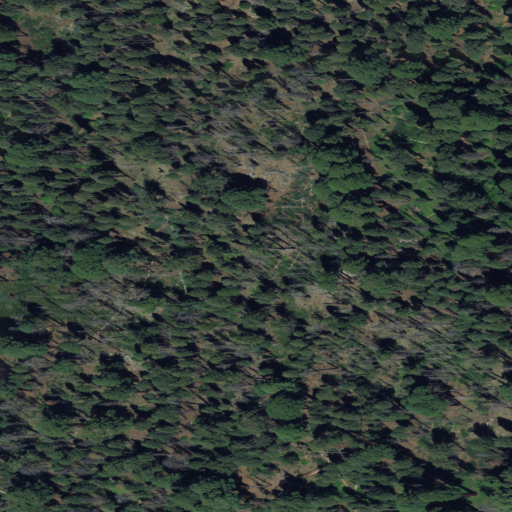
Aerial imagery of mountain in California named Bear Hill containing evergreen forest, grassland, and open development